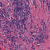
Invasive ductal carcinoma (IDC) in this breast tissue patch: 1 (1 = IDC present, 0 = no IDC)